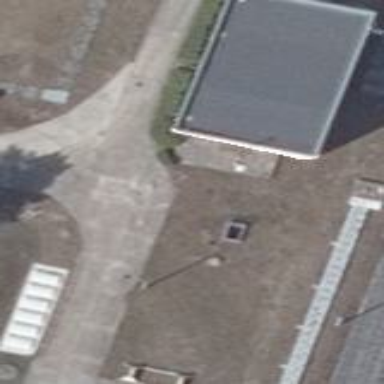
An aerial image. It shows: Industrial building with flat grey roof.